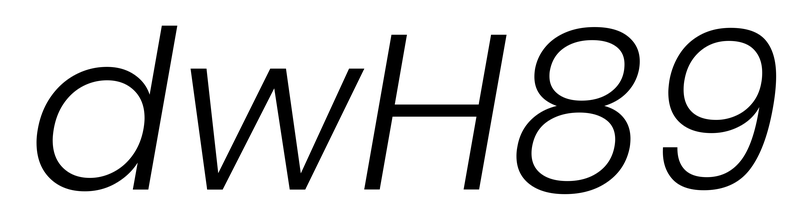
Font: Poppins-LightItalic